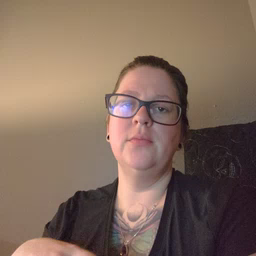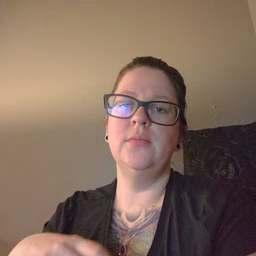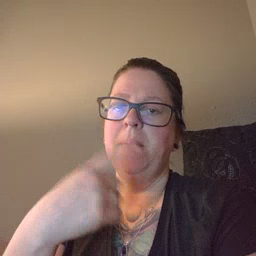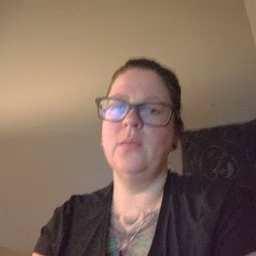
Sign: mouth